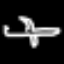
Label: airplane